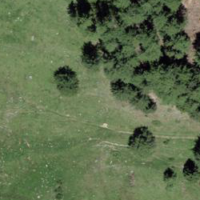
EUNIS habitat code: 26
Species observed at this site:
Succisa pratensis
Aquila chrysaetos
Aricia artaxerxes
Buteo buteo
Falco tinnunculus
Passer montanus